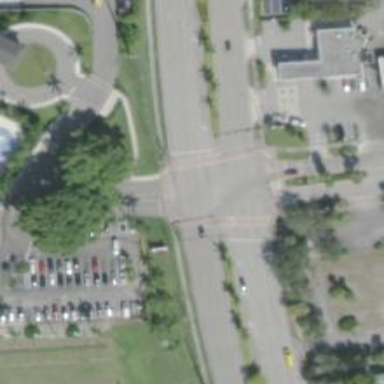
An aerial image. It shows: Uncontrolled crossing along footway.